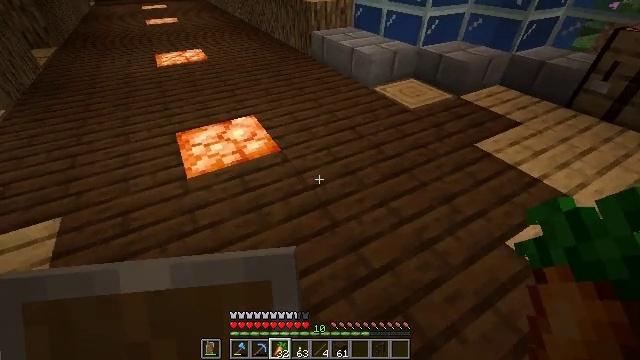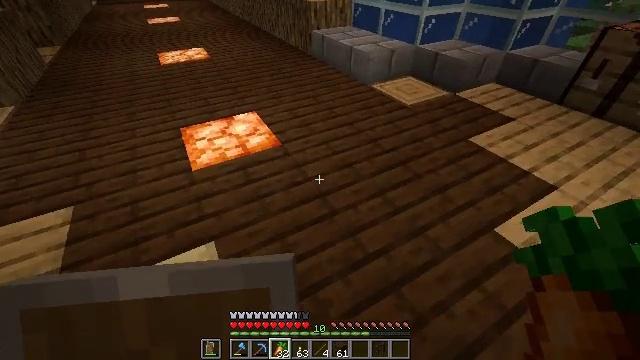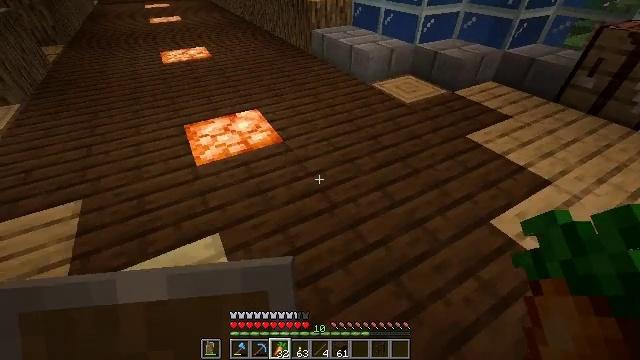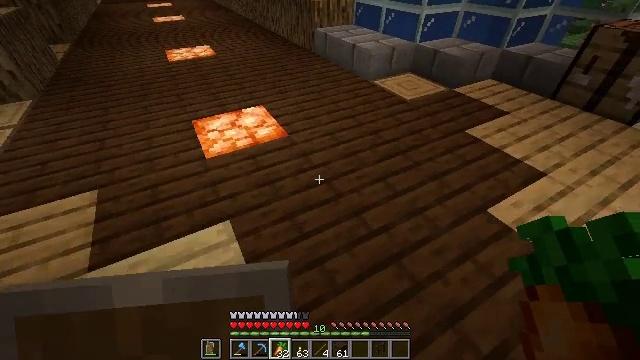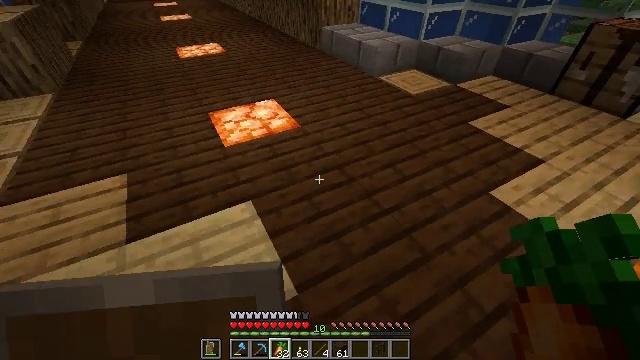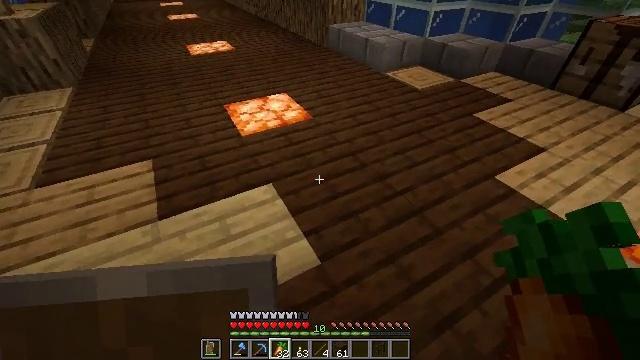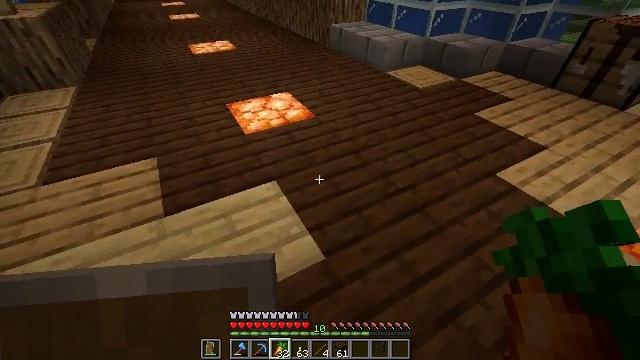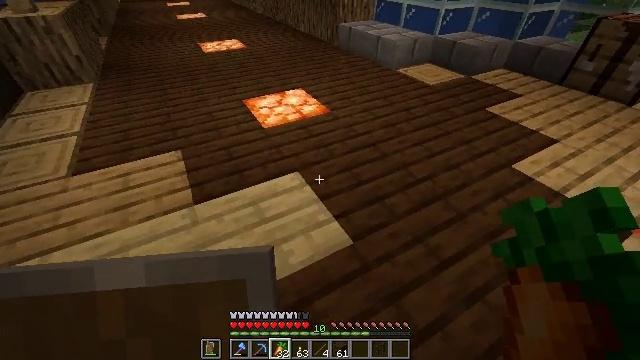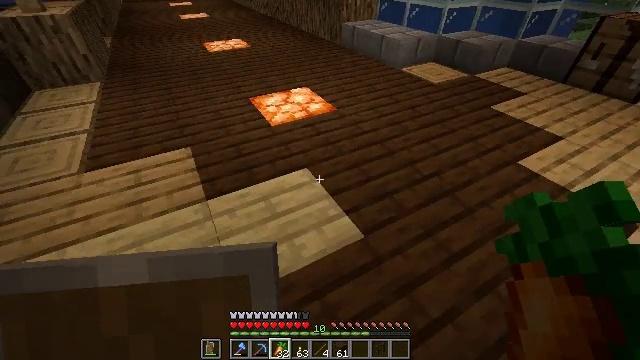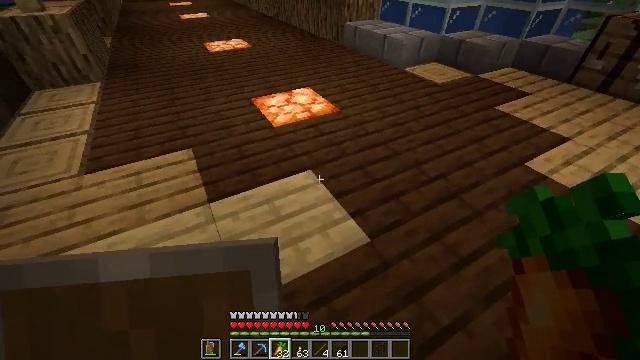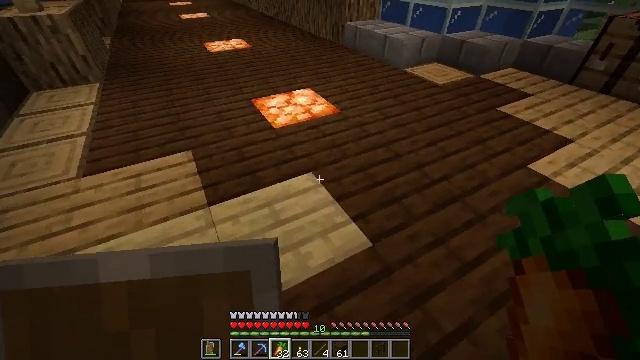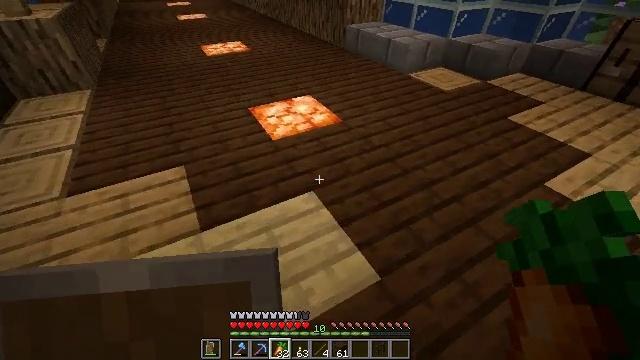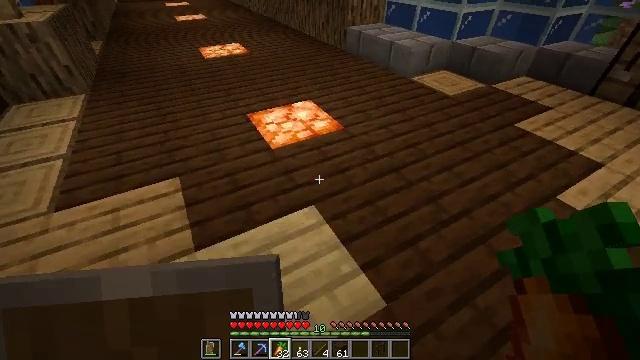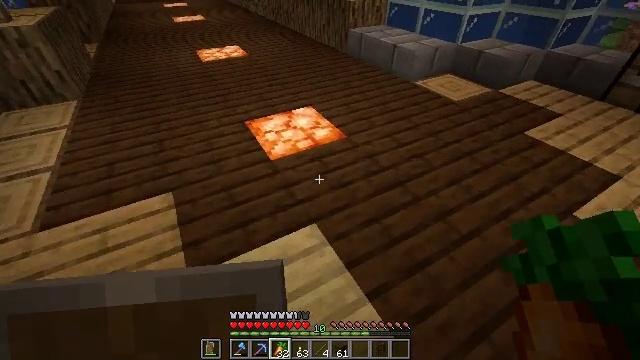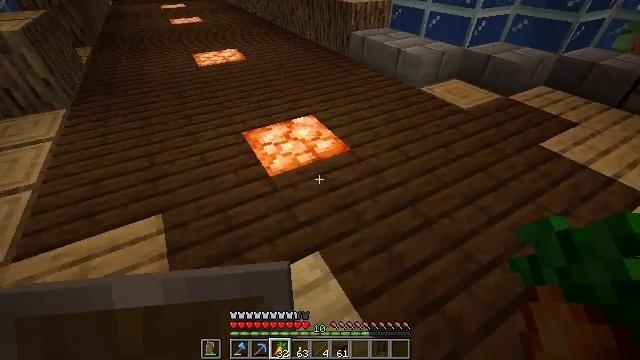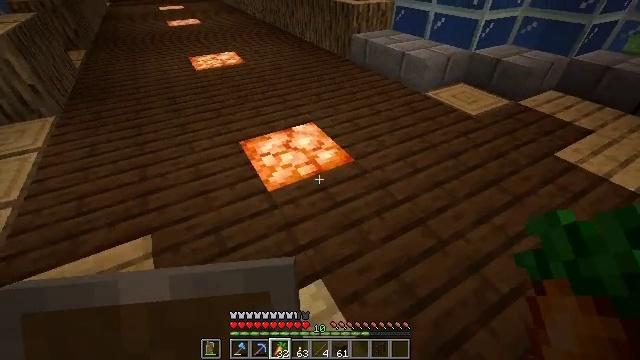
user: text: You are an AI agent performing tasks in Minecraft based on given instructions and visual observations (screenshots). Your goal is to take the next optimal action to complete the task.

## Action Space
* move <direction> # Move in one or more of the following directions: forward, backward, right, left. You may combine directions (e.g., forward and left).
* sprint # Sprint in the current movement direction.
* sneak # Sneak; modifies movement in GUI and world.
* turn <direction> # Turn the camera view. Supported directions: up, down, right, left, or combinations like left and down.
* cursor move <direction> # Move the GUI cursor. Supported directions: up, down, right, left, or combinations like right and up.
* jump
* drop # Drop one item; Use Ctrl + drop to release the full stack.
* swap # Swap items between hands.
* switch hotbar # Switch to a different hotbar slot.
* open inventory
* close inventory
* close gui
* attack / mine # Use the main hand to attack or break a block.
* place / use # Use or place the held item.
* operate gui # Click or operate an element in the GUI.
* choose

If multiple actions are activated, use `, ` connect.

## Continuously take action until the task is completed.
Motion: motion action
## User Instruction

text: Craft polished diorite slab using polished diorite in a crafting table.
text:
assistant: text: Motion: move back
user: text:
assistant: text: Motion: move back and move left
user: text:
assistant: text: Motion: move back and move left
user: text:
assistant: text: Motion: move back and move left
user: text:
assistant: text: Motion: move back and move left
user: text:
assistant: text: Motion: move left
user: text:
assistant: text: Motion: no_op
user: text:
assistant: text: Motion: no_op
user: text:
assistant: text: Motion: move forward
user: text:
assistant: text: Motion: move forward
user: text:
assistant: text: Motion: move forward
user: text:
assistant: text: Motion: move forward
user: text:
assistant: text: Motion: move forward
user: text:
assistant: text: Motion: move forward
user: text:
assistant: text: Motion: move forward
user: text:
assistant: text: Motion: move forward
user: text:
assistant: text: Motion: move forward and move right
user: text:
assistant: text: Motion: move forward and move right
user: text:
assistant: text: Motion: move forward and move right
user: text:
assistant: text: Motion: move forward and move right
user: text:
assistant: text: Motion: move forward and move right, use / place
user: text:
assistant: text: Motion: move right, use / place
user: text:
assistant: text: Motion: move right, use / place
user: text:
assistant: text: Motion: move right, turn left, use / place
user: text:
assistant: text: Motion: move right, turn left, use / place
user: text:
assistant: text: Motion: move right, turn left and up, use / place
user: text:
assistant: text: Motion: move right, turn left and up, use / place
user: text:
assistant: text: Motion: move right, turn left and up, use / place
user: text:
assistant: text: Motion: turn left and up, use / place
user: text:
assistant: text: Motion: move left